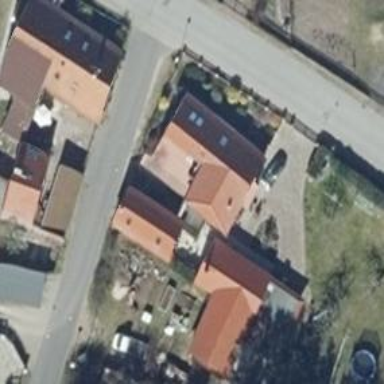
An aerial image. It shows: House with multiple building parts.